Question: Currently I'm trying to customize delte button in UITableViewCell.
Now I've got something like that:

Now, all what I need is to change the color of this button, I don't want to change the behavior, or to make it absolutelly custom. I'm sure that it is possible, without creating your own controls for deleting rows in UITableView.
This my code:
'''
- (void)layoutSubviews
{
[super layoutSubviews];
for (UIView *subview in self.subviews) {
if ([NSStringFromClass([subview class]) isEqualToString:@"UITableViewCellDeleteConfirmationControl"]) {
UIView *deleteButtonView = (UIView *)[subview.subviews objectAtIndex:0];
deleteButtonView.backgroundColor = [UIColor greenColor];
}
}
}
'''
Thanks in advance!
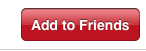
Answer: This is the solution:
'''
- (void)layoutSubviews
{
[super layoutSubviews];
for (UIView *subview in self.subviews) {
if ([NSStringFromClass([subview class]) isEqualToString:@"UITableViewCellDeleteConfirmationControl"]) {
UIView *deleteButtonView = (UIView *)[subview.subviews objectAtIndex:0];
UIImageView *image = [[UIImageView alloc] initWithImage:[UIImage imageNamed:@"Background"]];
[deleteButtonView addSubview:image];
}
}
}
'''